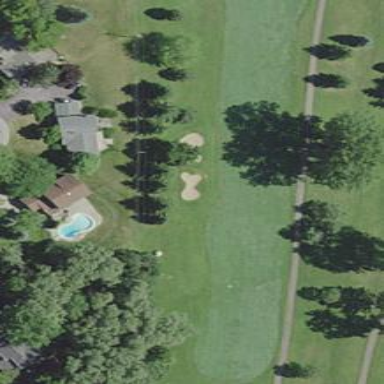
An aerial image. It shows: Golf hole.